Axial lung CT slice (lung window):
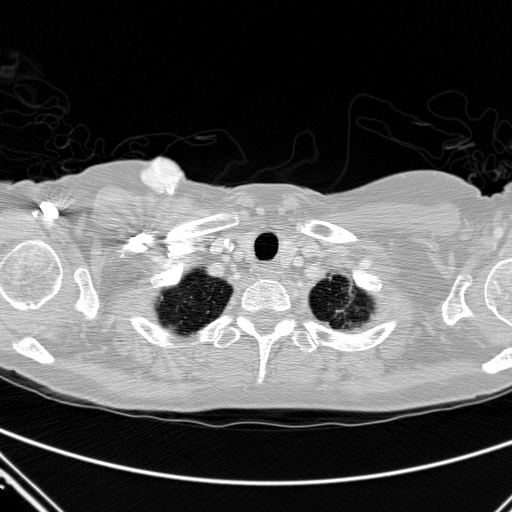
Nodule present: no